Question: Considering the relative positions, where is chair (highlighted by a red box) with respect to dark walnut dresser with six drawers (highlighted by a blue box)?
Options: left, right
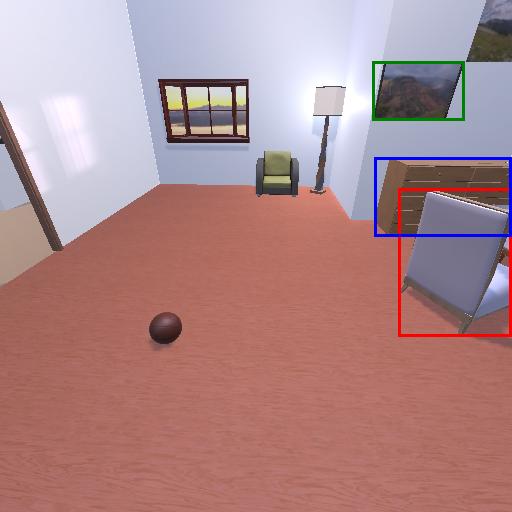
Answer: left